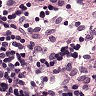
Metastatic tissue present: no